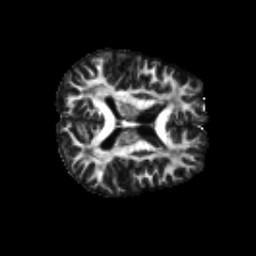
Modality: FA
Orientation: axial
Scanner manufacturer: siemens
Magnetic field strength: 3 T
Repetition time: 4.16 s
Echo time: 0.0806 s